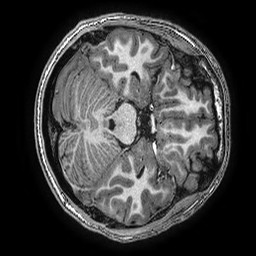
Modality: T1w
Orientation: axial
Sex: male
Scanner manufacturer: ge
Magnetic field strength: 3 T
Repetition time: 0.0077 s
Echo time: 0.003436 s